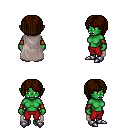
a pixel art fantasy rpg character, female body template, orc, green skin, gray cape, red pants, brown pageboy hairstyle, cloth bracers, metal boots, four views (front, back, left, right), 2x2 character sprite sheet, small pixel art, hard edges, no anti-aliasing